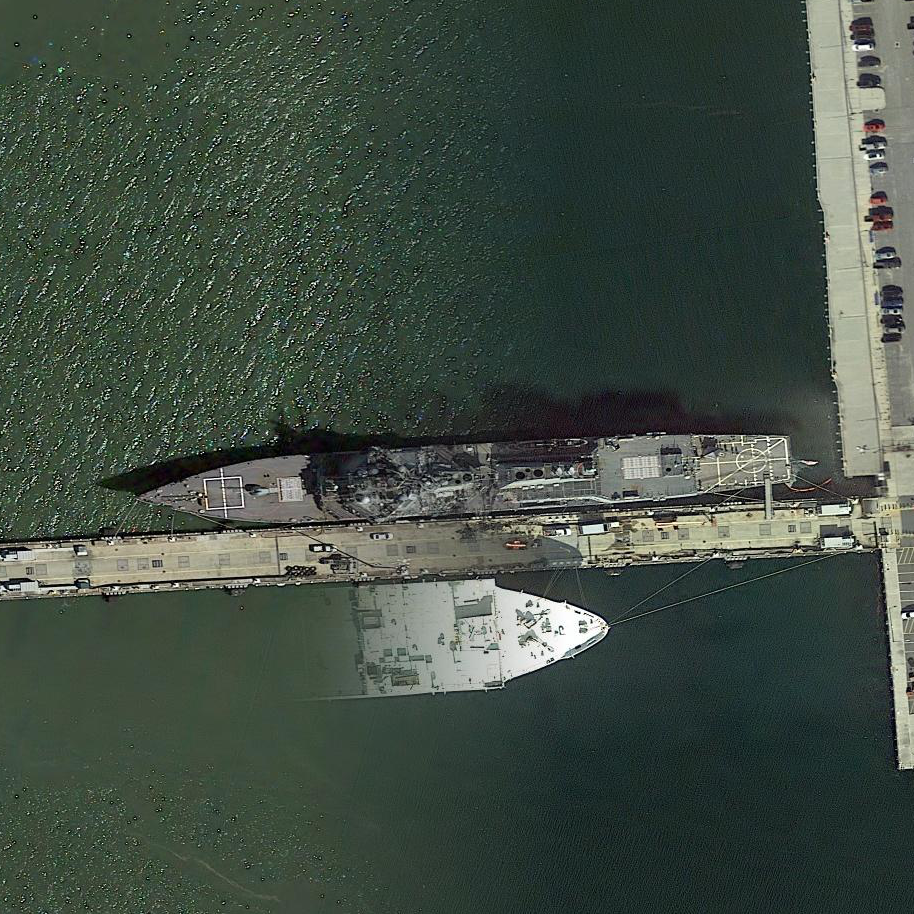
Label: destroyer